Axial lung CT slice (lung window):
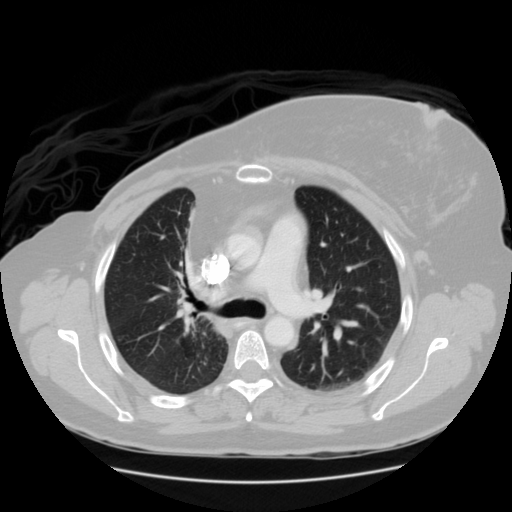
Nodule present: no